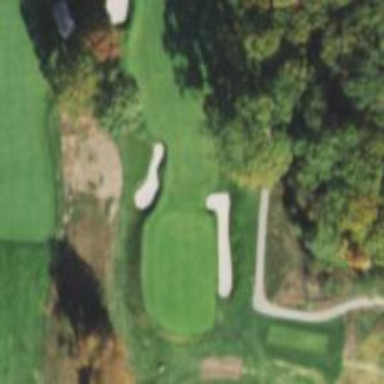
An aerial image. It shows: View of golf hole.